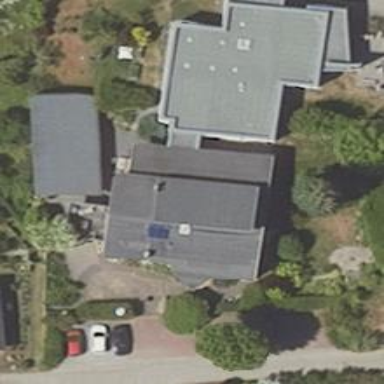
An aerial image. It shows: Veterinary facility.